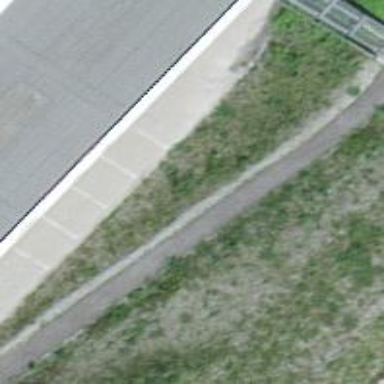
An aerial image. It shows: Embankment constructed as man-made structure.